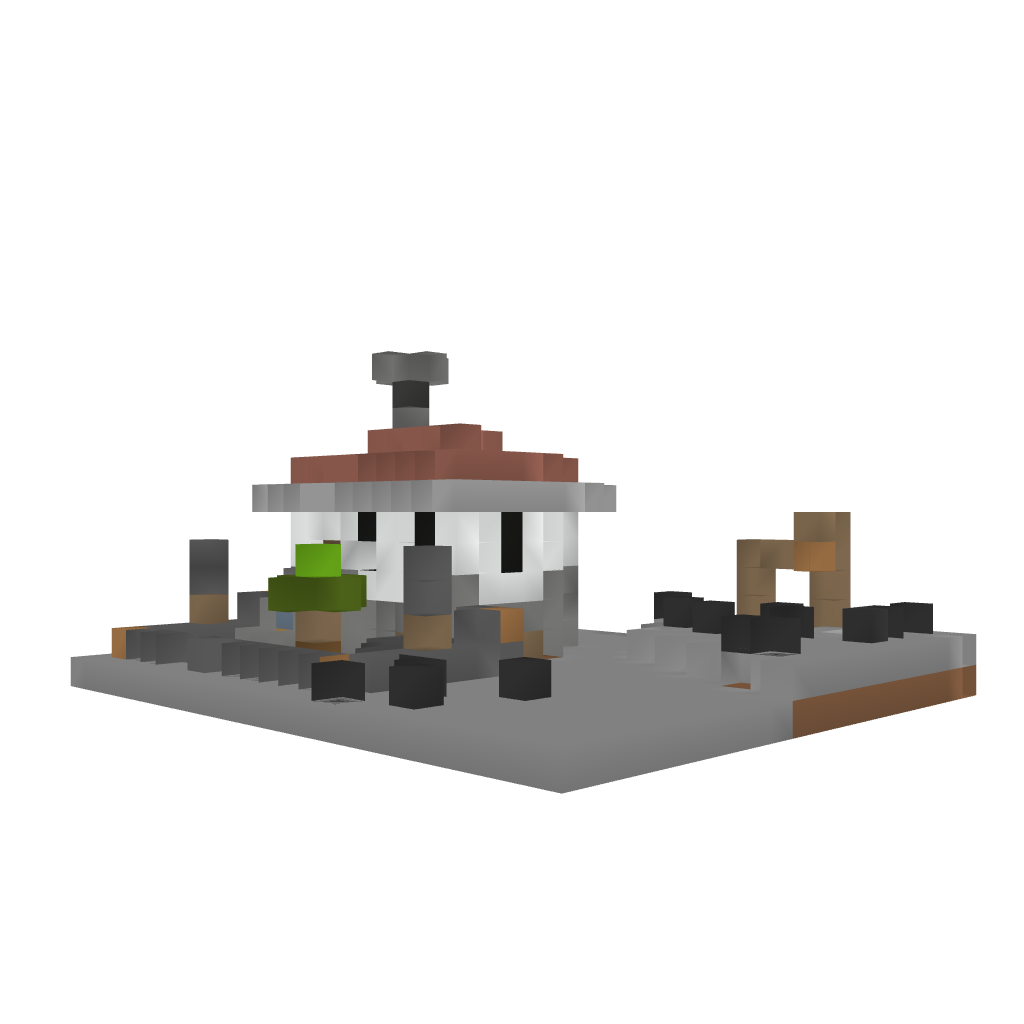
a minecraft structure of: Small Modern House